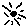
Label: sun